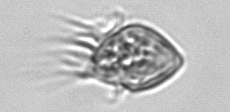
Label: Strombidium_morphotype1